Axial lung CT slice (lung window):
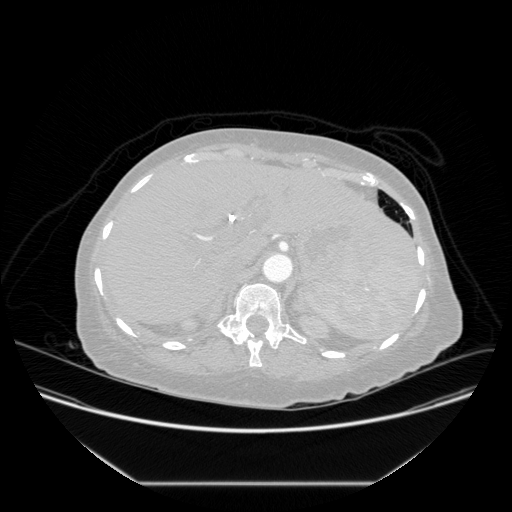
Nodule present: no